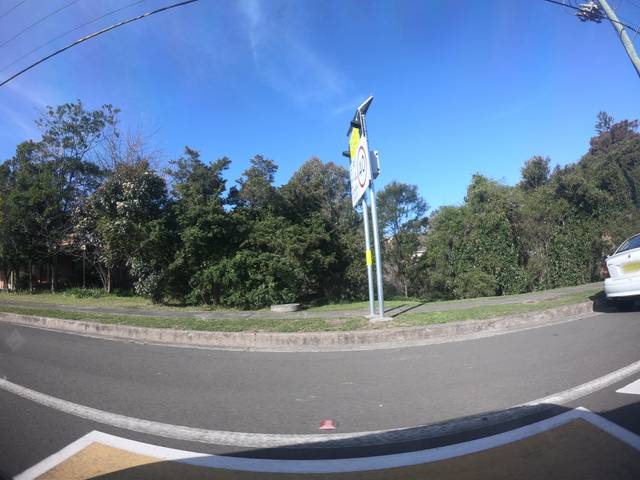
Region: Australia
Coordinates: -34.478, 150.855